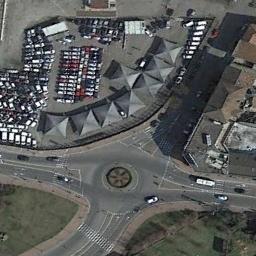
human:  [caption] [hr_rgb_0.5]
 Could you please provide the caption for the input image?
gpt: The roundabout connects four roads and a parking lot is next to the roundabout .

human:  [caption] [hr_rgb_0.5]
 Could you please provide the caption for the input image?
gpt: The roundabout is next to grass and parking lot .

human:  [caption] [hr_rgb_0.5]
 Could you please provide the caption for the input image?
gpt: There are several vehicles on the road at the roundabout of four roads  There are many buildings and some trees and a large lawn around the roundabout  Many cars are parked in the open space beside the roundabout .

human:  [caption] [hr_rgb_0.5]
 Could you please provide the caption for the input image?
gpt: There are many cars beside the roundabout .

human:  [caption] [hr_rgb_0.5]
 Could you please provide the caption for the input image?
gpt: There are some buildings and a parking lot beside the roundabout .